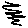
Label: zigzag